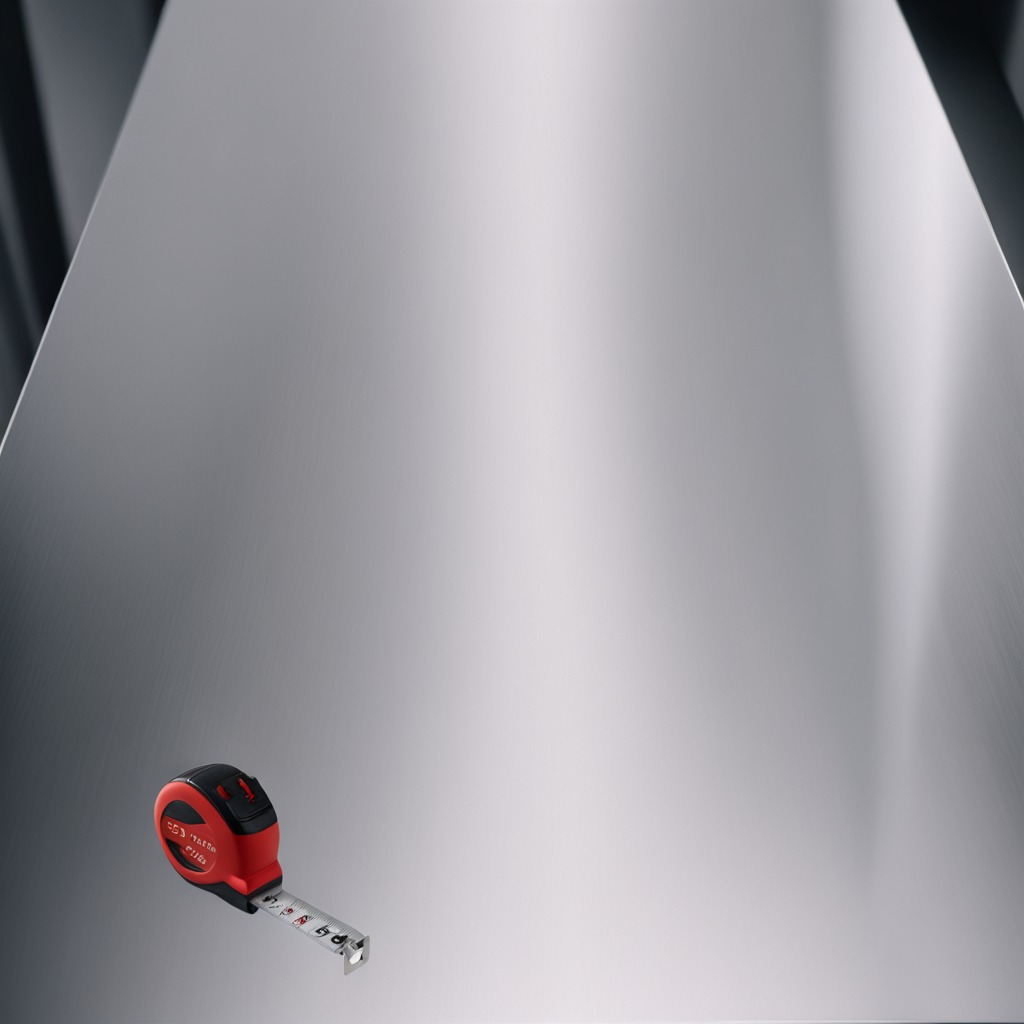
A measuring tape is lying on the stainless steel table.